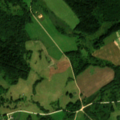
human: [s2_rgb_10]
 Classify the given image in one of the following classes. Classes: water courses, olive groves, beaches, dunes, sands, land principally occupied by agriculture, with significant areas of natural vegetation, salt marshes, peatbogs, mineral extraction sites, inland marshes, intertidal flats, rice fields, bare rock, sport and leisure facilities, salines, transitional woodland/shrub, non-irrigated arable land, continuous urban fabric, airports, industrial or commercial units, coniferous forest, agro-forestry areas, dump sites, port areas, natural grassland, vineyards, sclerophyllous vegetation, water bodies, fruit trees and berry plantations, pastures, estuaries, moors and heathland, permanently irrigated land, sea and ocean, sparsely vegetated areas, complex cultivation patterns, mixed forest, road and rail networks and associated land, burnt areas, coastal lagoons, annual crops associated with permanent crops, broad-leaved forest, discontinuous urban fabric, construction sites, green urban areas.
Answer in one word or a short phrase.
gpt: non-irrigated arable land, complex cultivation patterns, land principally occupied by agriculture, with significant areas of natural vegetation, broad-leaved forest, mixed forest, transitional woodland/shrub